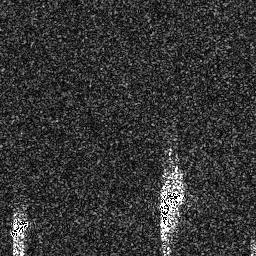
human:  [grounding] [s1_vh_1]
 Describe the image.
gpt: In the satellite image, there is  <ref>1 small ship </ref> <box>[[2, 84, 11, 93, 0]]</box> located at bottom left,  <ref>1 medium ship </ref> <box>[[60, 73, 72, 89, 0]]</box> located at bottom.